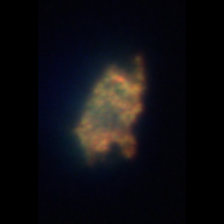
Taxon: Unknown_detritus
Group: Unknown